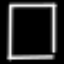
Label: square